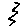
Label: zigzag